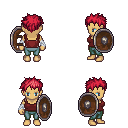
a pixel art fantasy rpg character, female body template, human, tanned skin, maroon pirate shirt, teal pants, ruby red bedhead hairstyle, white cloth bandages, shield, four views (front, back, left, right), 2x2 character sprite sheet, small pixel art, hard edges, no anti-aliasing